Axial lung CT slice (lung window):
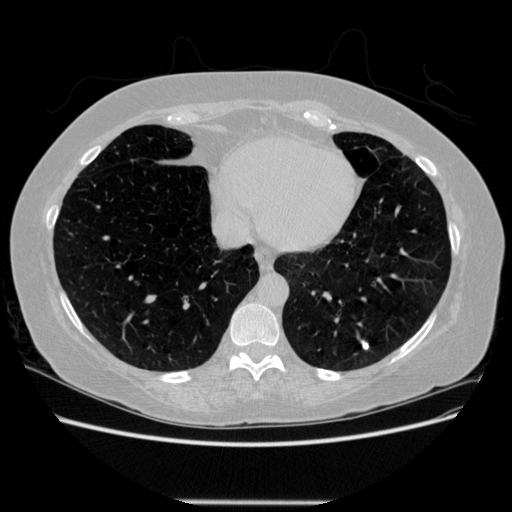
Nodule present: yes
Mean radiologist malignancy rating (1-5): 1.75